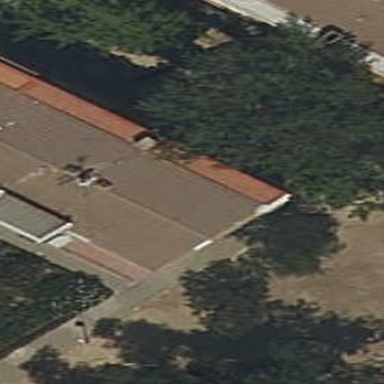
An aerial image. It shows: Residential building.